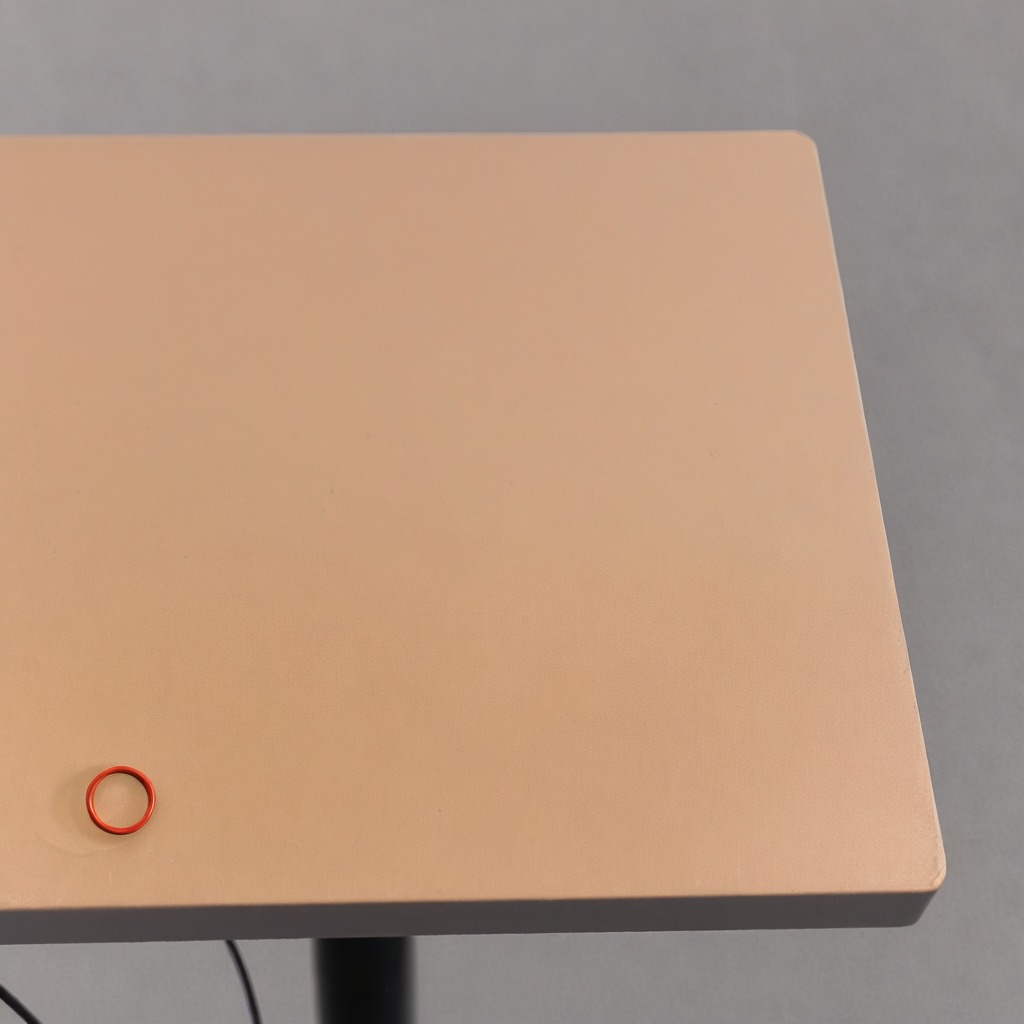
A rubber O-ring is lying on the table.